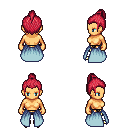
a pixel art fantasy rpg character, female body template, human, tanned skin, overskirt, gold greaves, ruby red short topknot hairstyle, gold boots, four views (front, back, left, right), 2x2 character sprite sheet, small pixel art, hard edges, no anti-aliasing